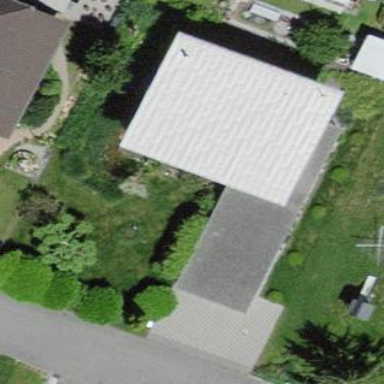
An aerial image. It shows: Garage with flat roof.